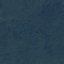
Land use / land cover: Forest